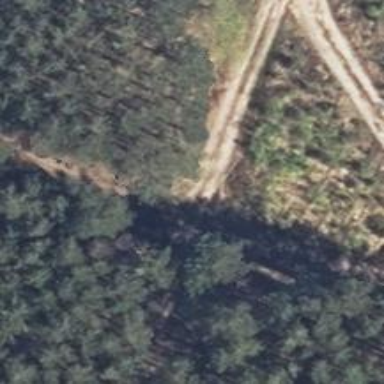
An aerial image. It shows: Track on the ground with grade 2 tracktype.